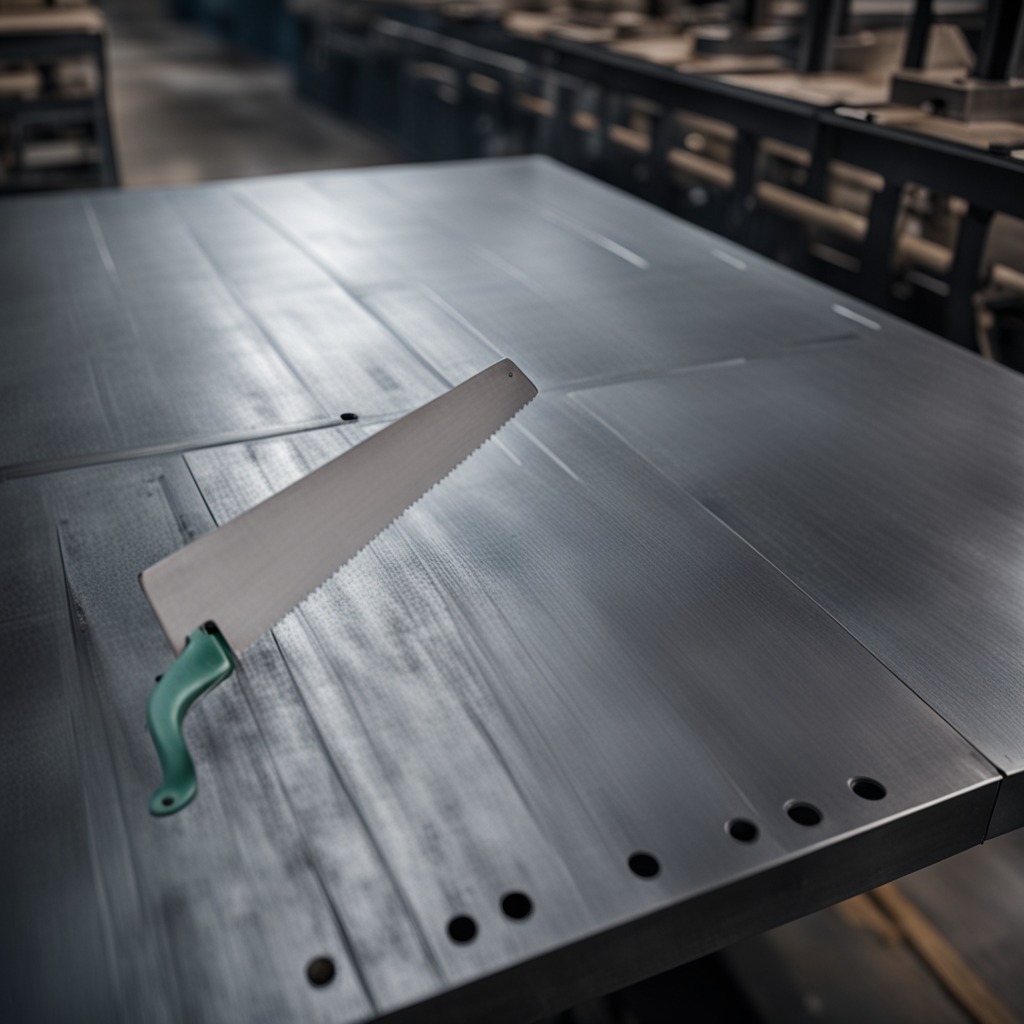
A metal saw is lying on the cold steel table in a mining workshop.